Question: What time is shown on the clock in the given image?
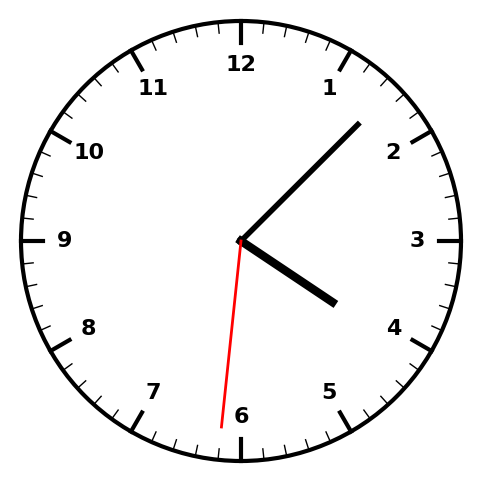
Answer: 04:07:31